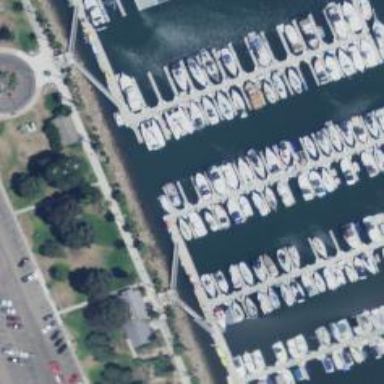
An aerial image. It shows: Man-made pier.